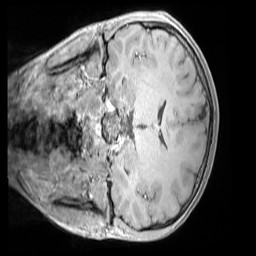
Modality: MP2RAGE
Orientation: coronal
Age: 13
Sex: male
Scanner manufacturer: siemens
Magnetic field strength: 3 T
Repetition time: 4 s
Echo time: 0.00303 s